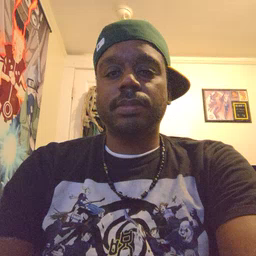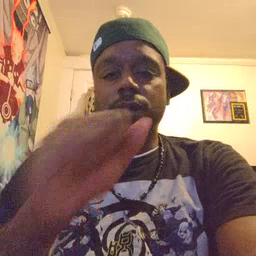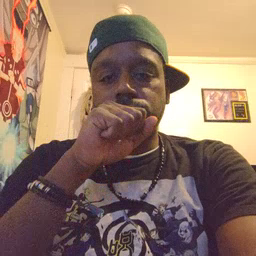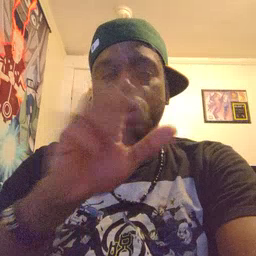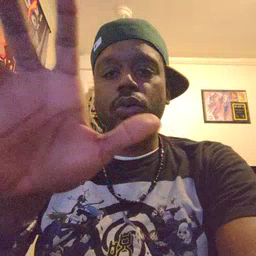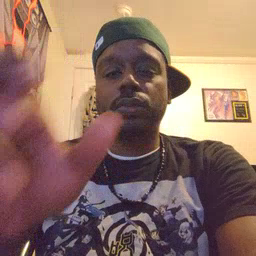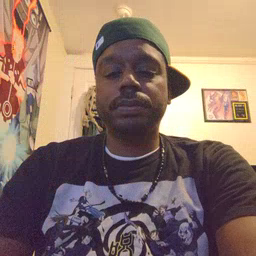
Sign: blow